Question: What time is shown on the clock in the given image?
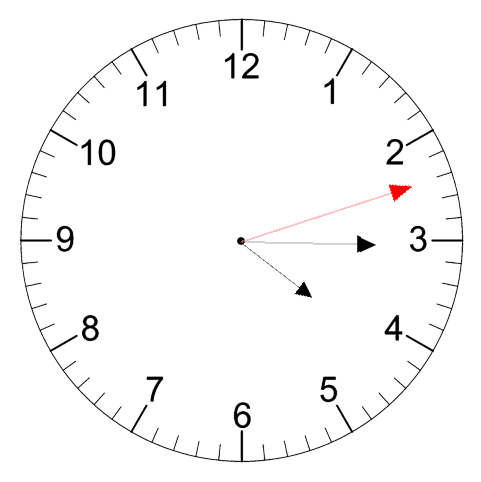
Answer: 04:15:12